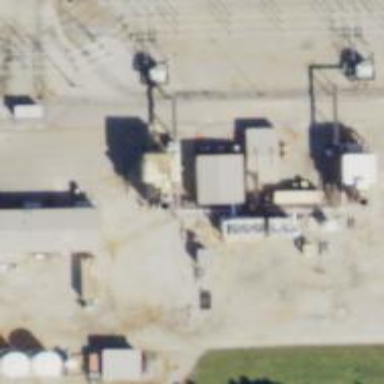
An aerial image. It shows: Gas-powered generator. It is gas turbine type generator.